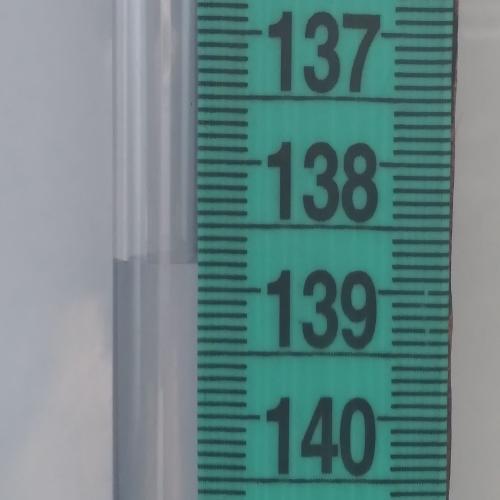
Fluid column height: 138.8 cm